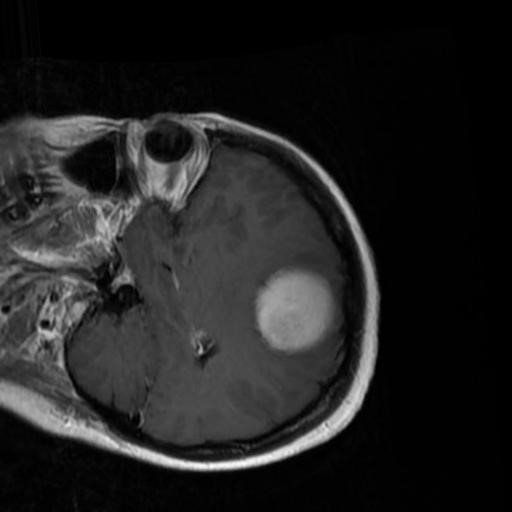
Label: brain_menin